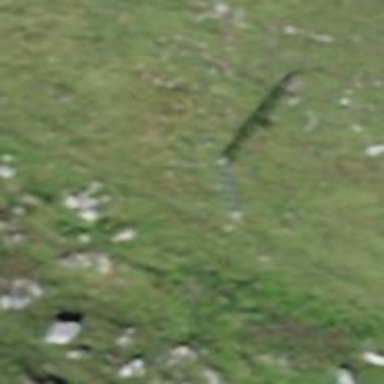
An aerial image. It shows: Pylon for aerialway.